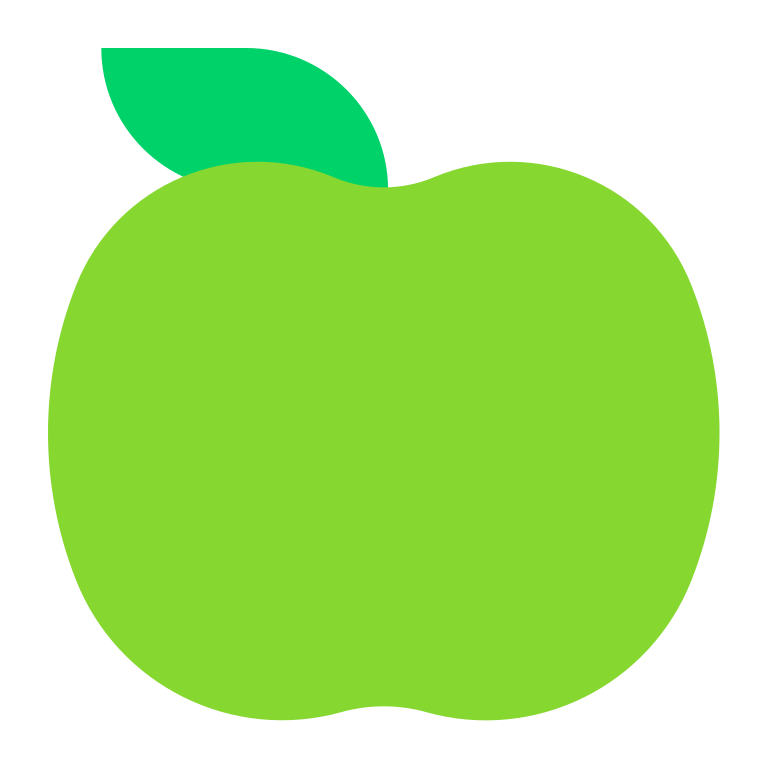
green apple flat